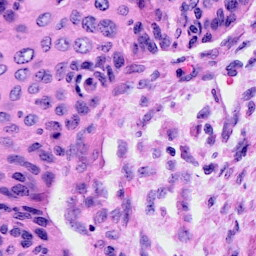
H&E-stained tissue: Cervix